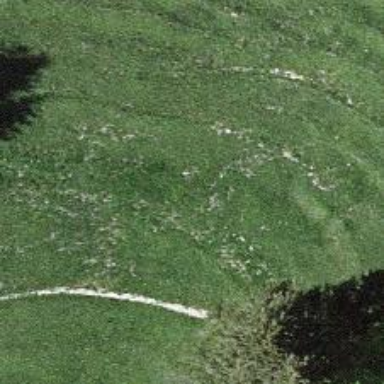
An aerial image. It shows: Path with tracktype classified as grade5.